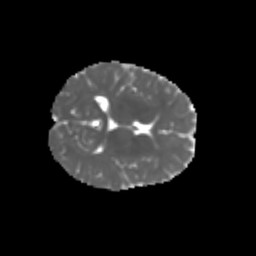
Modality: MD
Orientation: axial
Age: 7
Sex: male
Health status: healthy